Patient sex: M
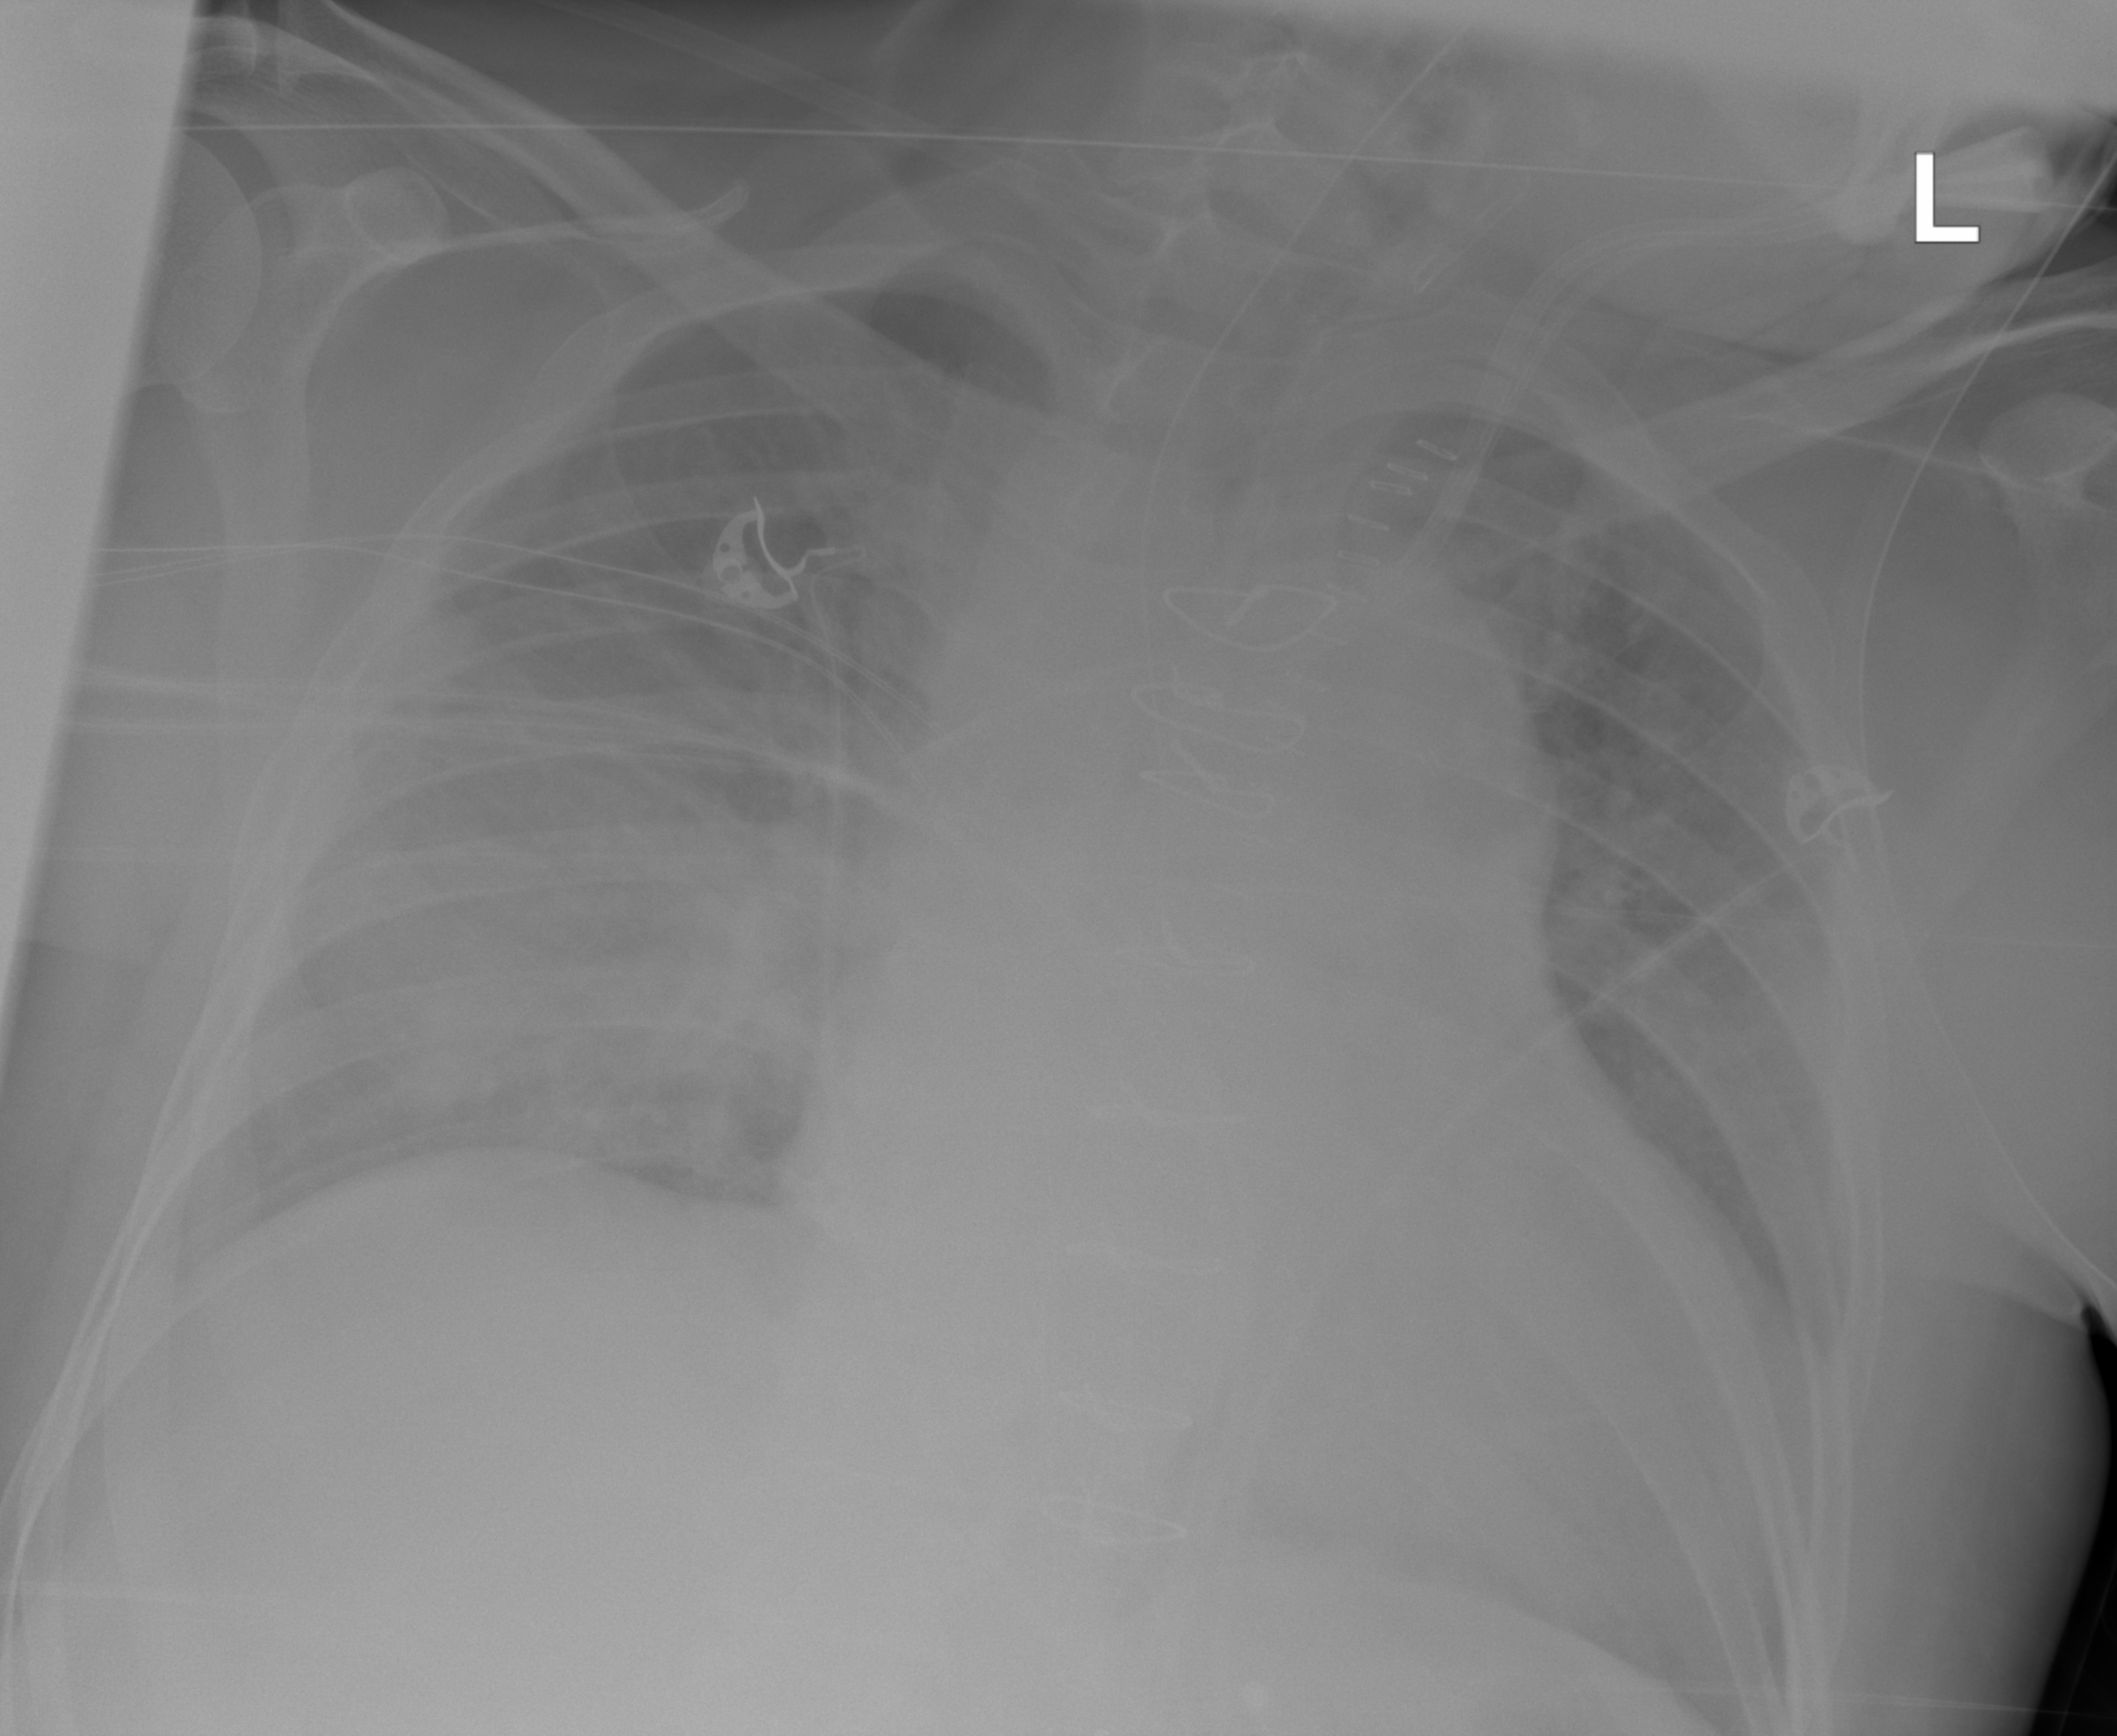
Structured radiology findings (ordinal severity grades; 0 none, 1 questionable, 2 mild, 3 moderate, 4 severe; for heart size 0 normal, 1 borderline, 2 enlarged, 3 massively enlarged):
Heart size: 2
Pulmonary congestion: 2
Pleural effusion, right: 1
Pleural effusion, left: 0
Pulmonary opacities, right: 1
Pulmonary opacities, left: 0
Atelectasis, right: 2
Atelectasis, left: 0